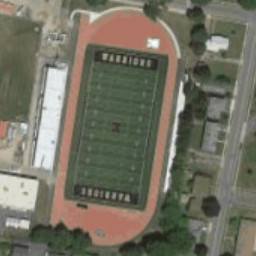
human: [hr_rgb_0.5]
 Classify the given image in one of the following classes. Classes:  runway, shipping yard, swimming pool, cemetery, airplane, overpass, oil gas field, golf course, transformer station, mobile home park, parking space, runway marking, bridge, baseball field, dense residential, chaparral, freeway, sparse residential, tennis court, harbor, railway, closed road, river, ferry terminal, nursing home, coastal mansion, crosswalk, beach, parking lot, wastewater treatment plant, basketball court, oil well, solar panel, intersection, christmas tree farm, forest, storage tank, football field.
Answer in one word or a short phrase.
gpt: football field